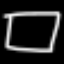
Label: square